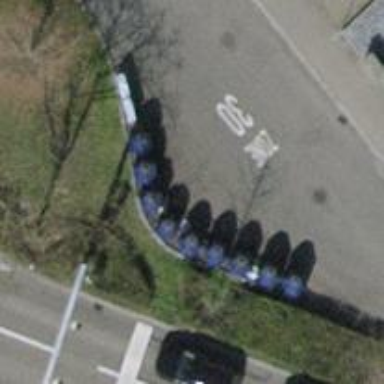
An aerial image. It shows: Recycling container for recycling.